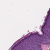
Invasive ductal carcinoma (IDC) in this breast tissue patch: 0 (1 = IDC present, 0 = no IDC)